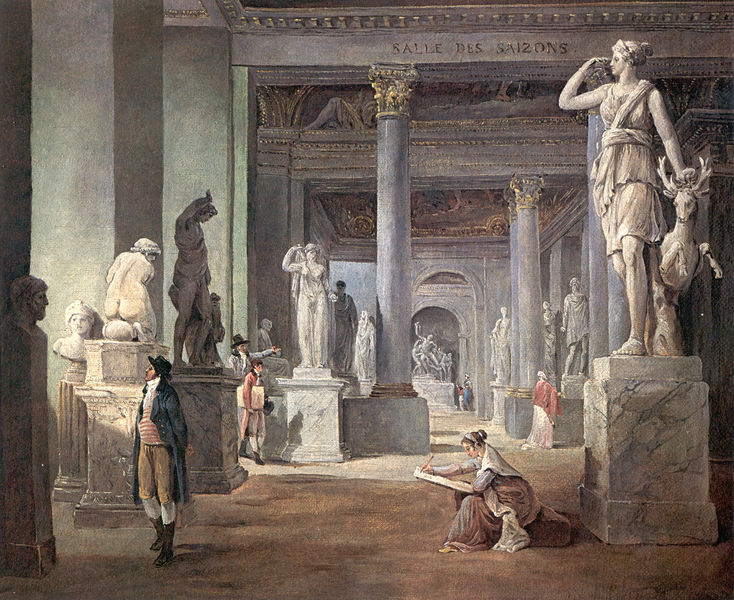
Titel: La salle des Saisons au Louvre, Der Jahreszeiten-Saal im Louvre
Künstler: Hubert Robert
Standort: Paris
Institution: Musée du Louvre
Schlagwörter: blau, gemälde, kopf, mann, nackt, schatten, umhang, weiß, menschen, braun, frau, frisur, grau, hell, hut, köpfe, licht, marmor, männer, paris, raum, skizze, säule, säulen, zeichnung, rot, malerei, zylinder, mütze, falten, sockel, innenraum, sonne, boden, gewand, gold, haare, interieur, mantel, klassizismus, skulptur, statue, schrift, papier, gamasche, sonnenlicht, spazieren, besucher, saal, figuren, salon, inschrift, büste, maler, malerin, lichteinfall, nackte, plastik, podest, marmoriert, betrachter, galerie, halle, berlin, antike, burg, fraue, stiefel, kunst, künstlerin, malen, stift, architrav, kapitelle, rom, betrachten, kapitell, ausstellung, fries, gesims, skulpturen, plastiken, statuen, hirsch, reh, student, zeichnen, schloß, antik, griechisch, mittelalter, mappe, tempel, sammlung, deckengemälde, kabinett, museum, niesche, basis, schüler, büsten, gips, block, geweih, korinthisch, louvre, schaft, nike, artemis, diana, römisch, mamor, glyptothek, klassisch, monument, gallerie, gebälk, säulenhalle, piedestal, korinthische ordnung, korinthia, kenner, statur, des, salle, jahreszeiten, zeichnet, zeichnerin, skizzieren, aphrodite, laokoon, korinthisches kapitell, zeichnende, saison, gaqllerie, kunststudent, melerin, staturen, kunstraub, salle des saisons, saizons